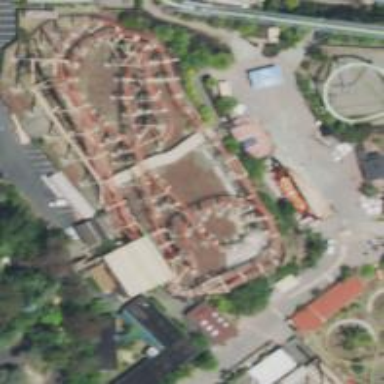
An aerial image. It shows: Monorail railway passing by roller coaster attraction.